Milling tool wear sample.
Tool blade image: 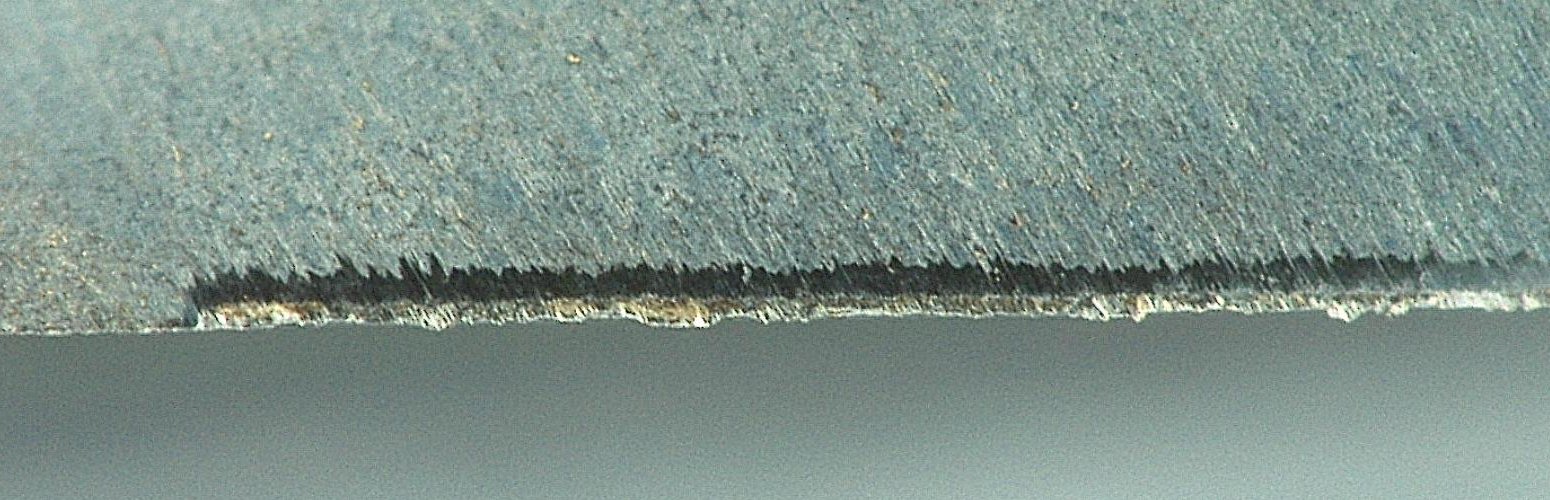
Chip image: 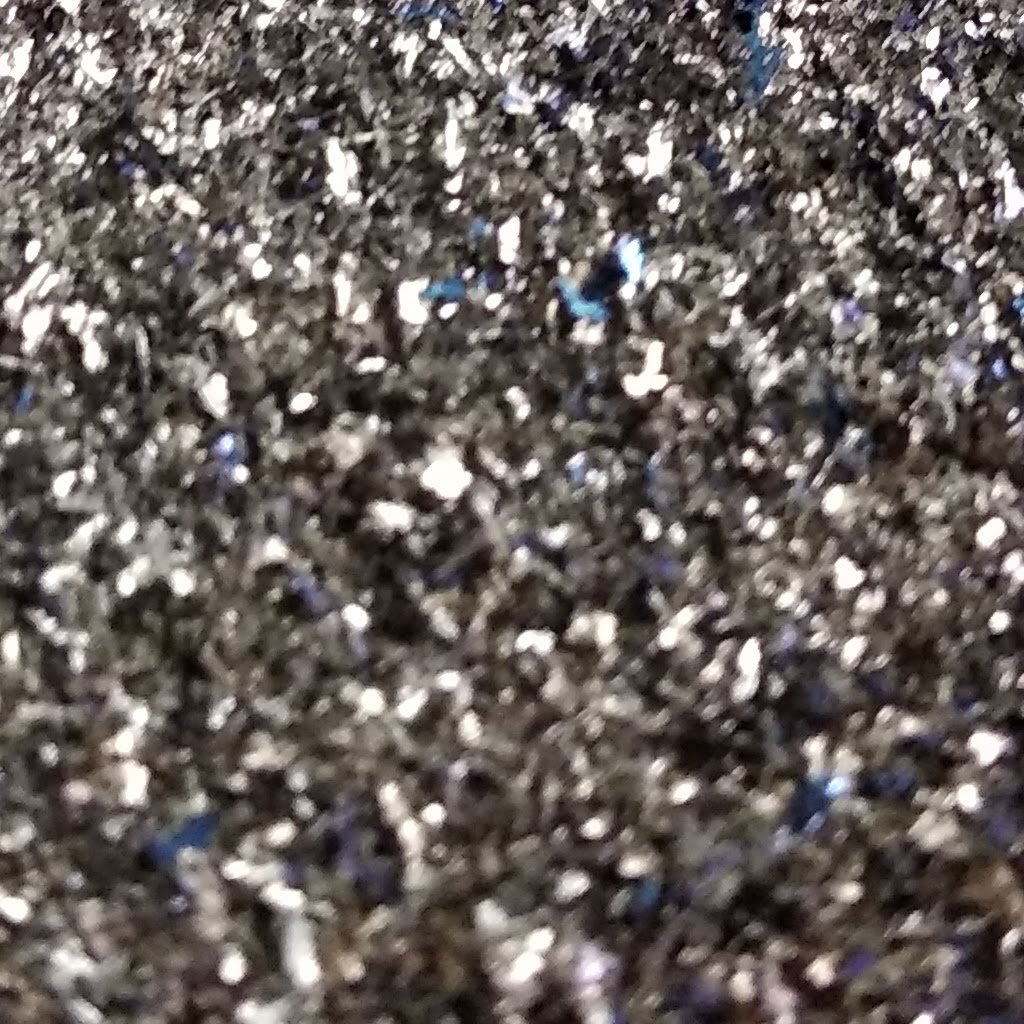
Workpiece image: 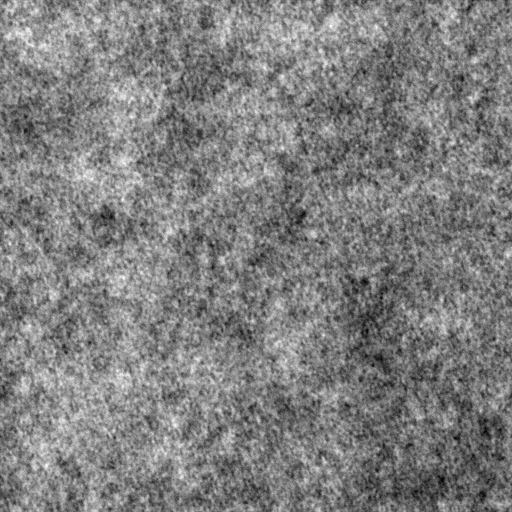
Tool wear state: used
Gaps: 12.01
Flank wear: 108.82
Overhang: 26.68
Force-signal Mel-spectrograms (X, Y, Z axes): 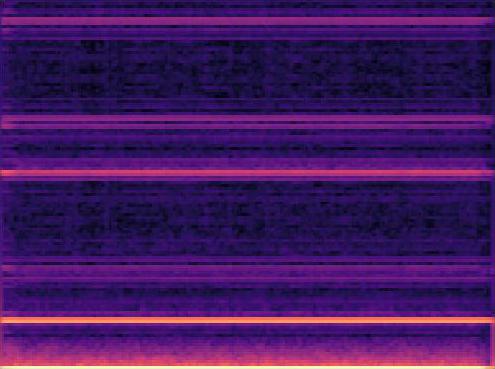 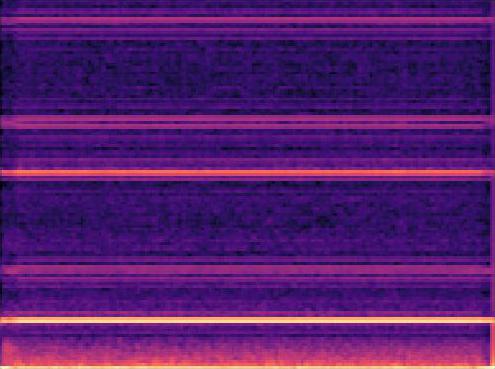 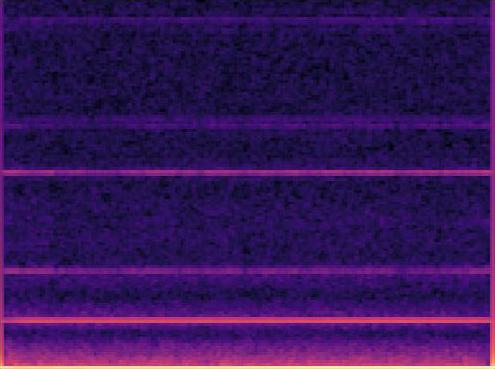
Force-signal scalograms (X, Y, Z axes): 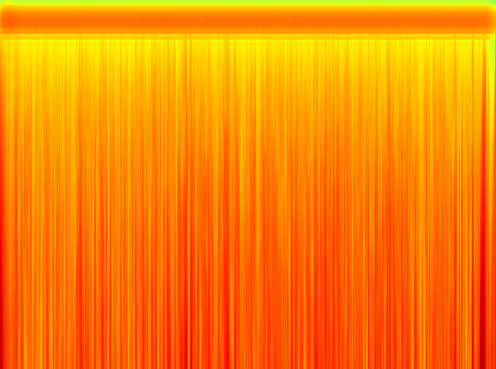 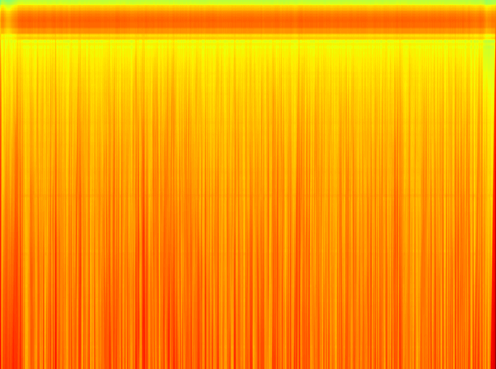 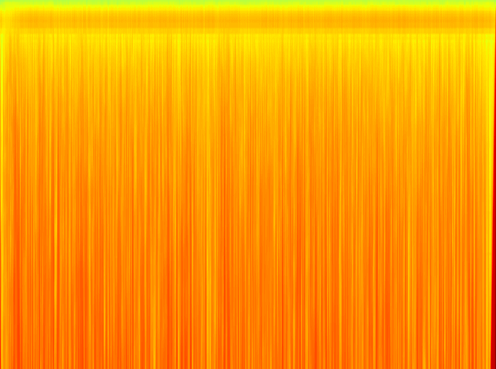
Force phase: accelerated_severe_wear